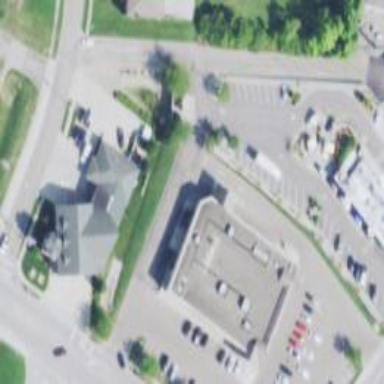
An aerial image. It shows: Retail building.